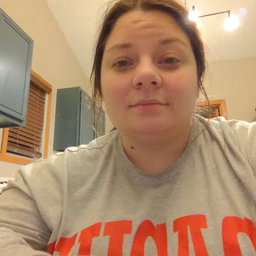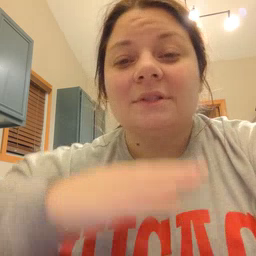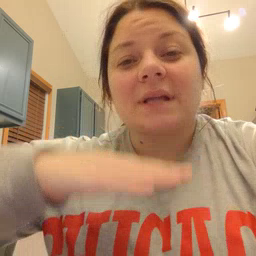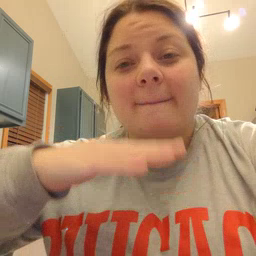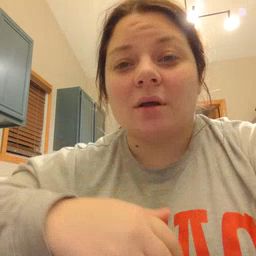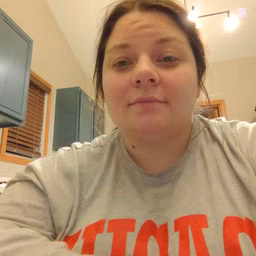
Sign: table